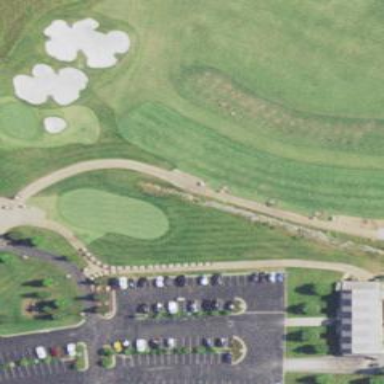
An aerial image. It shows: Grassy area designated as golf tee.